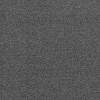
Atmospheric dust classification: dusty